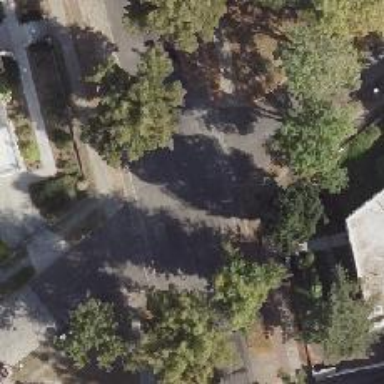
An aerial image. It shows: Residential road with asphalt surface. Both sides have sidewalks.